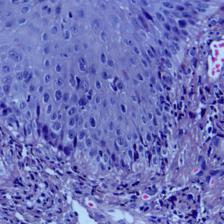
Diagnosis: Normal